Field crop: maize
Growth stage: 2
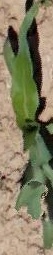
Species: maize